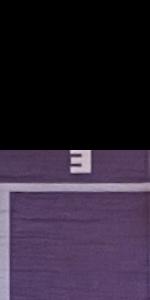
Label: Empty